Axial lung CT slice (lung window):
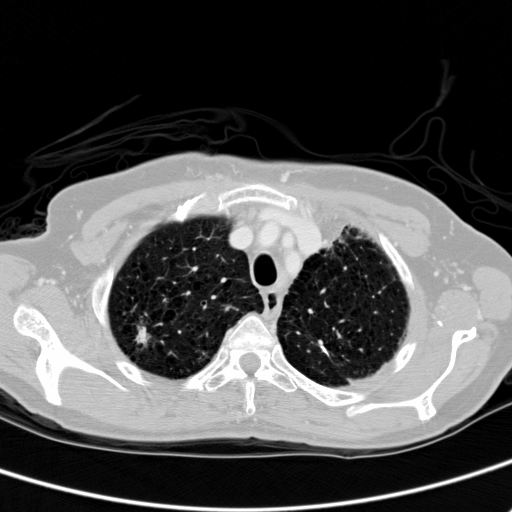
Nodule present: yes
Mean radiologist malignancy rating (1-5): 4